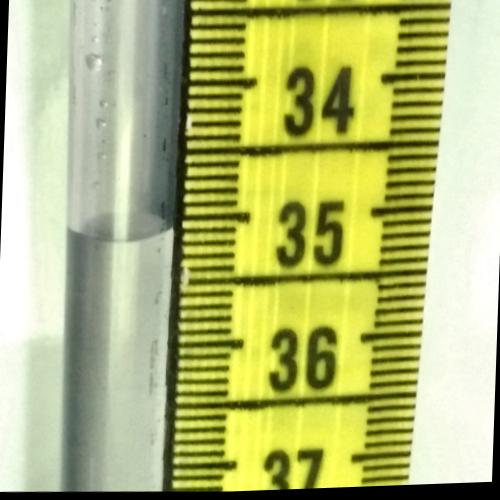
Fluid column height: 35.1 cm